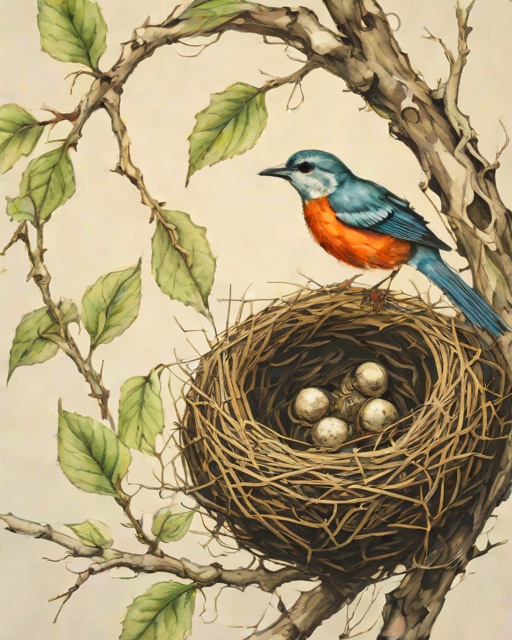
Category: New Baby